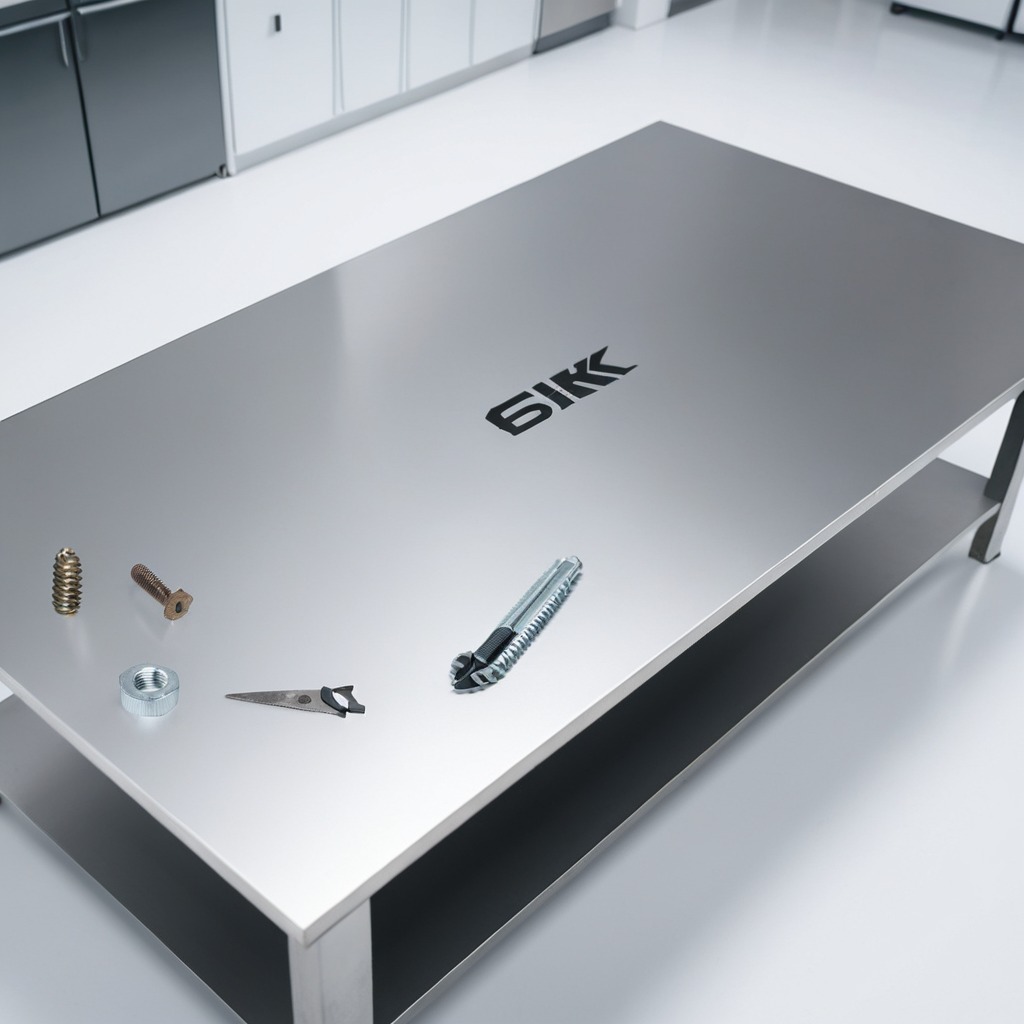
A utility knife, a metal machine screw, a coiled metal spring, a handheld metal saw, and a metal nut are lying on a stainless steel table in a high-end prototyping lab.